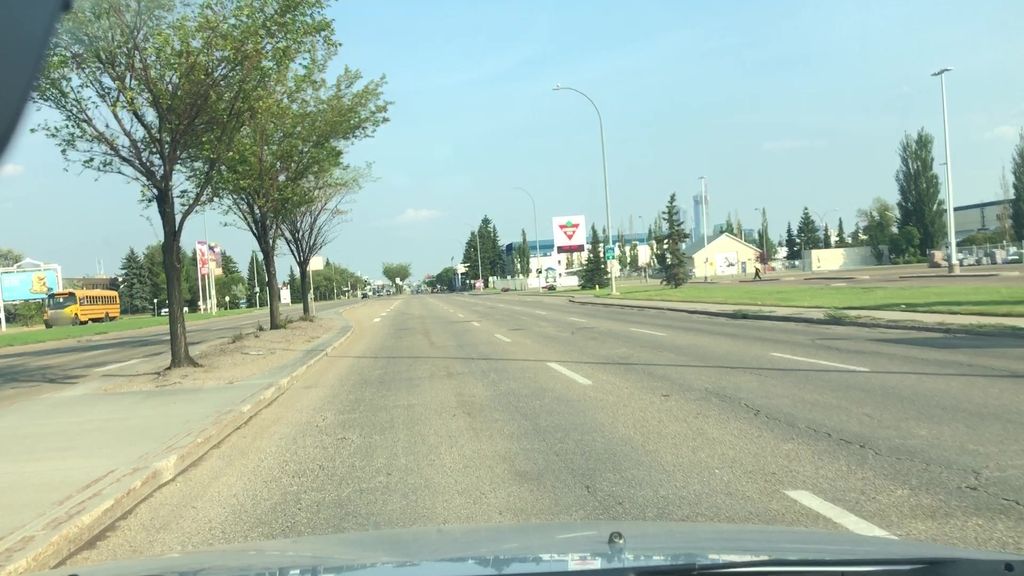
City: edmonton